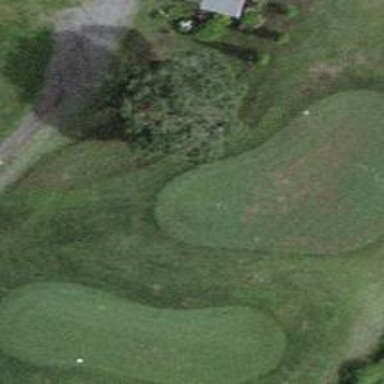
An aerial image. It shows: Grass area designated as golf tee.